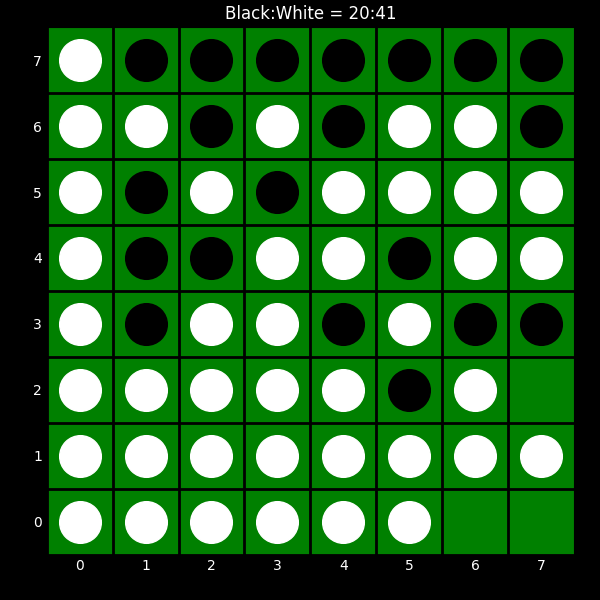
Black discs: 20
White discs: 41